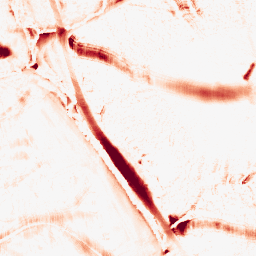
Category: morphological
Decomposition family: morphological_ellipse
Decomposition parameters: operation: opening
width: 30
height: 20
Upsampling method: bspline
Upsampling parameters: scale: 8
Upsampling scale: 8